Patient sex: F
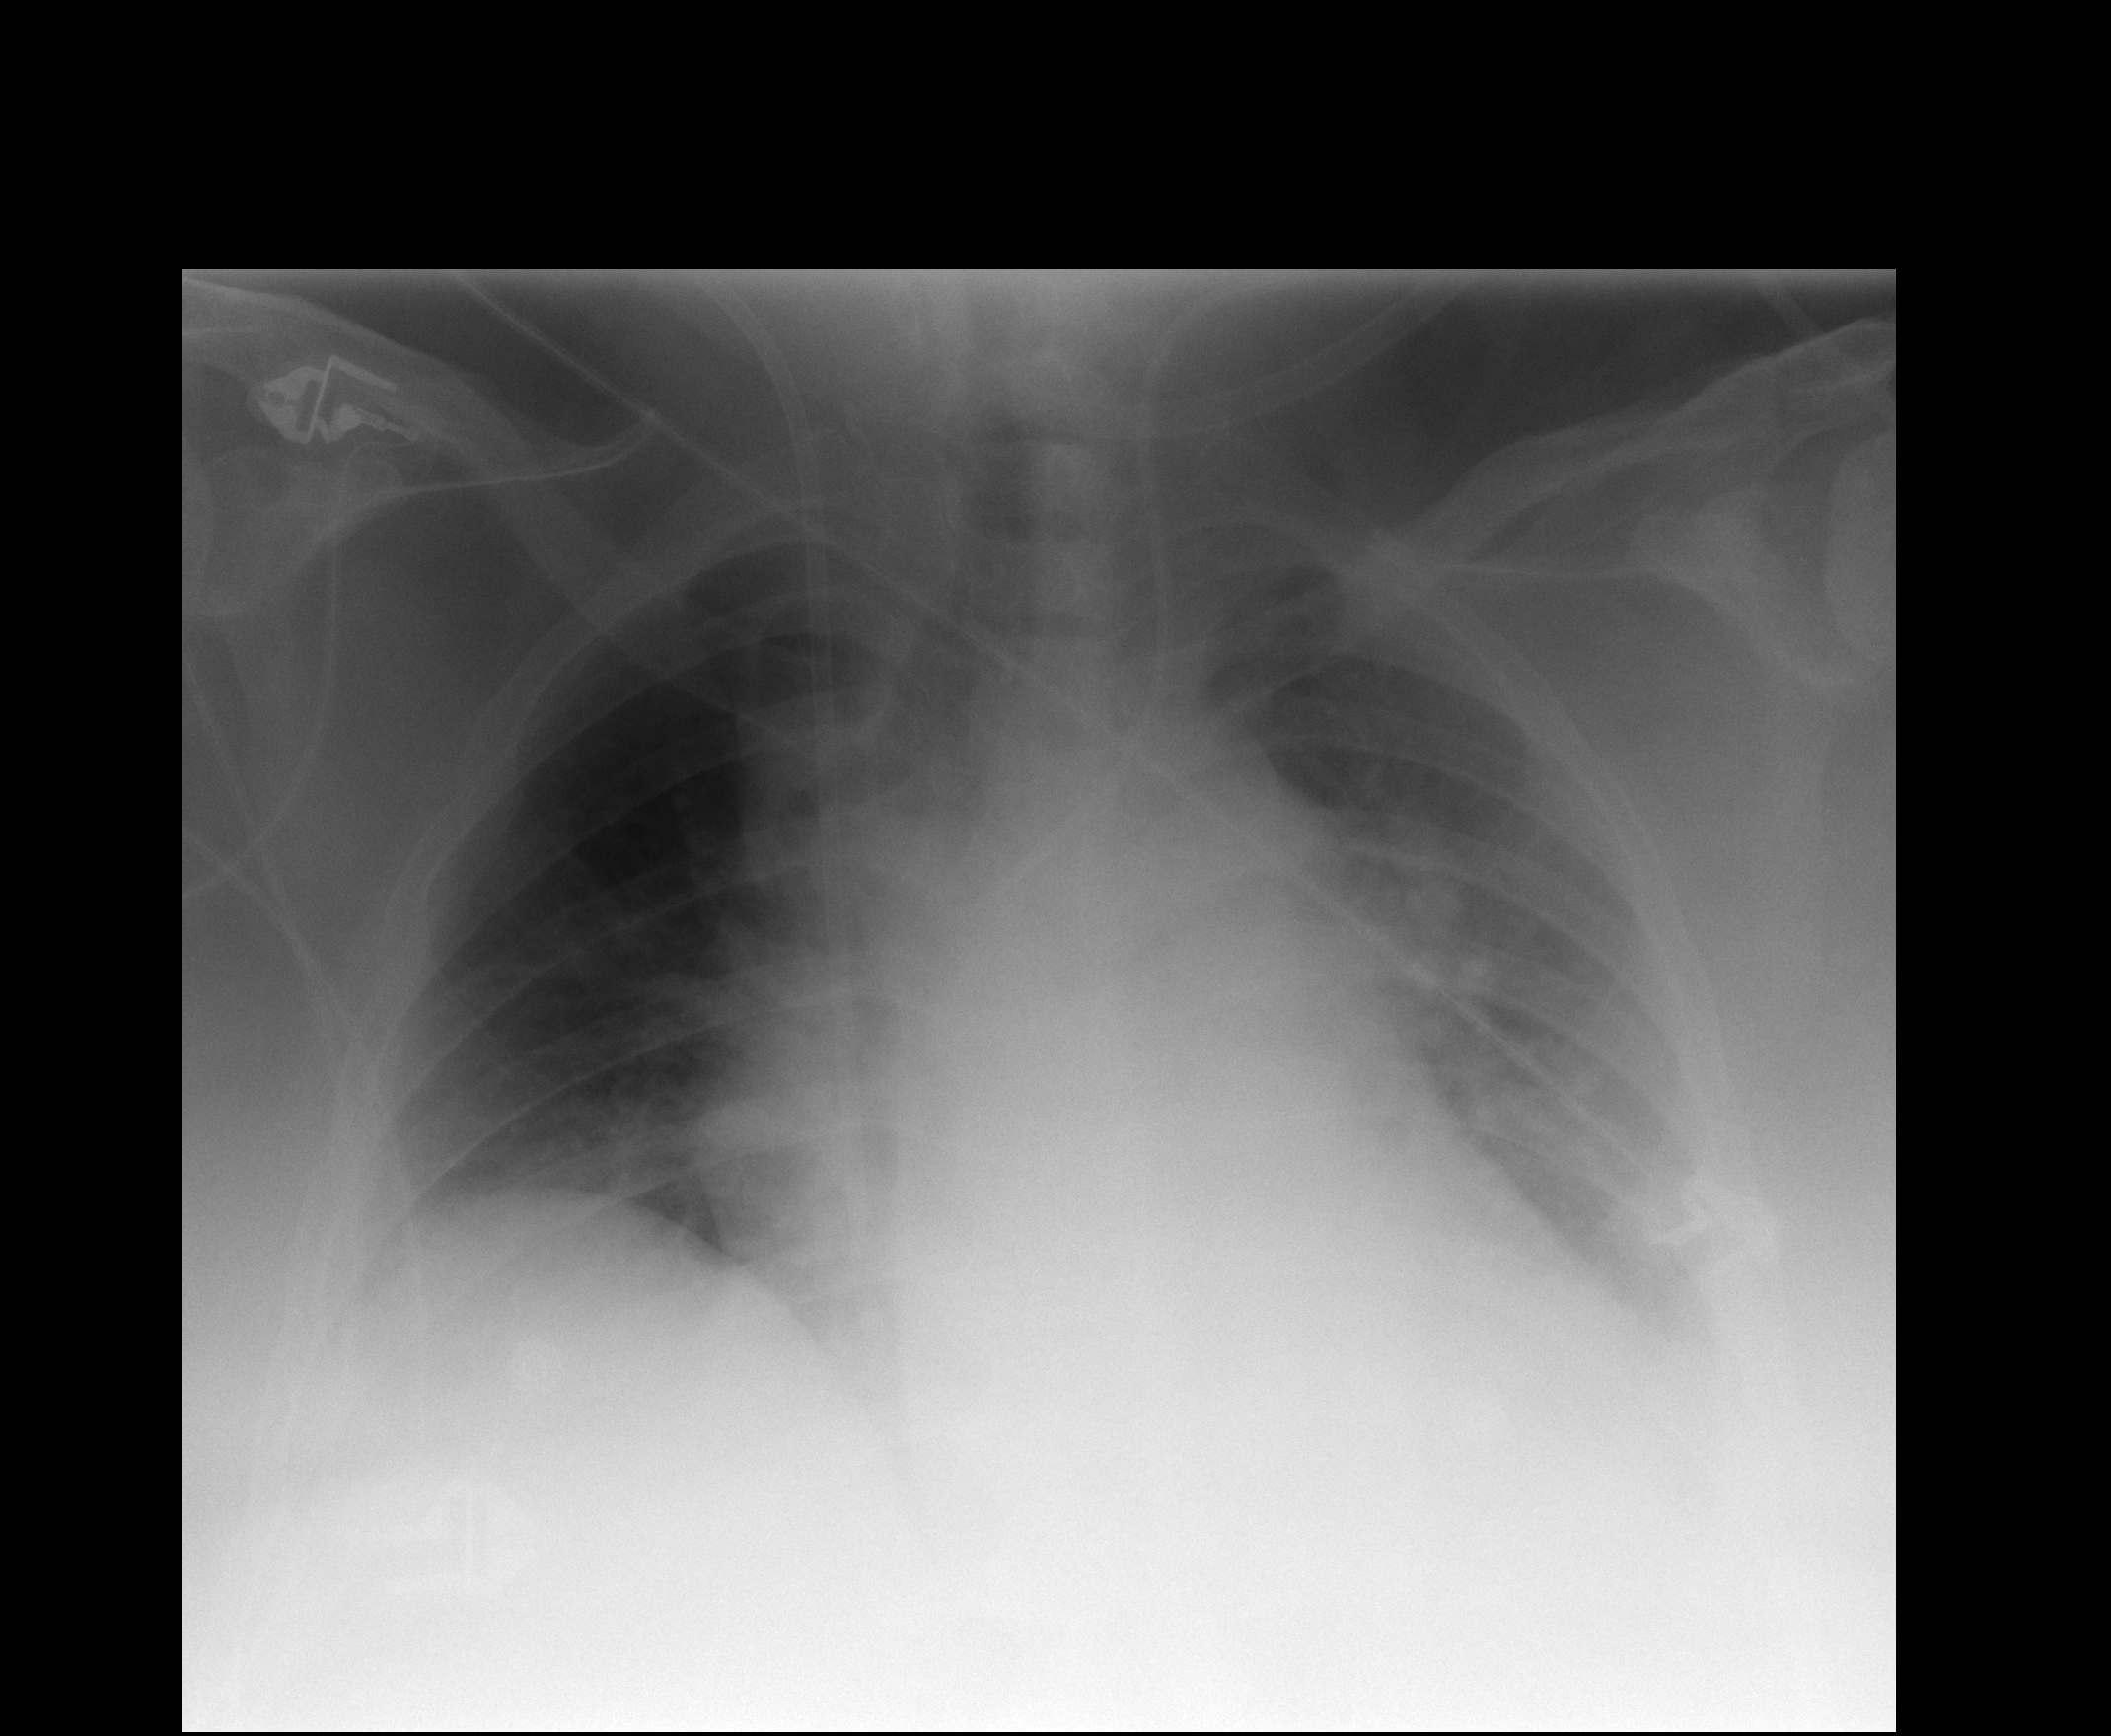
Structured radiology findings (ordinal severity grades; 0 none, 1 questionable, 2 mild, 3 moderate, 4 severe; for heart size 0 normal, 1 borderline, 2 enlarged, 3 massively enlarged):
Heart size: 2
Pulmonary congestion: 2
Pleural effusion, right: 1
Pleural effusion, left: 2
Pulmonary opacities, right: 0
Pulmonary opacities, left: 3
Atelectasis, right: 2
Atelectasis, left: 2